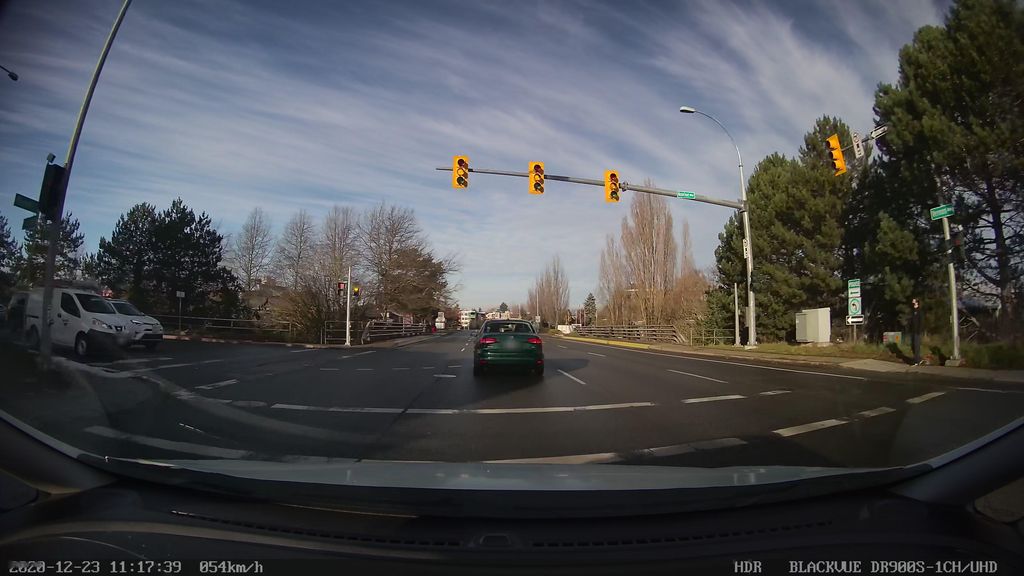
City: victoria